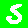
Digit: 5